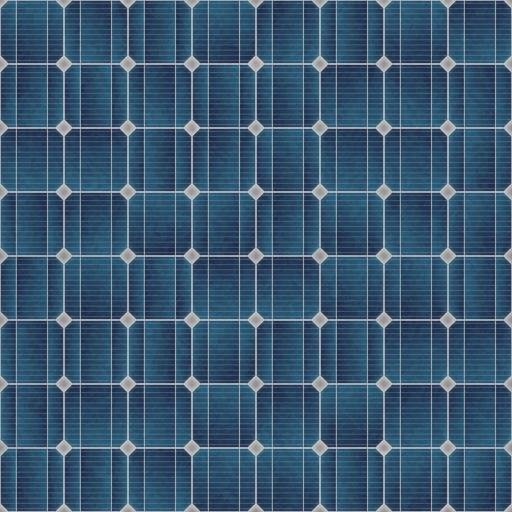
Tags: cell panel solar sun